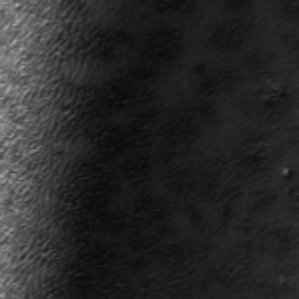
Label: frost